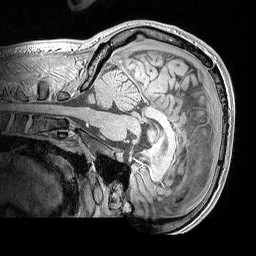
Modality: MP2RAGE
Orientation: sagittal
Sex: male
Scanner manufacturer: siemens
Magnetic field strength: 3 T
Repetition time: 5 s
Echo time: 0.00292 s